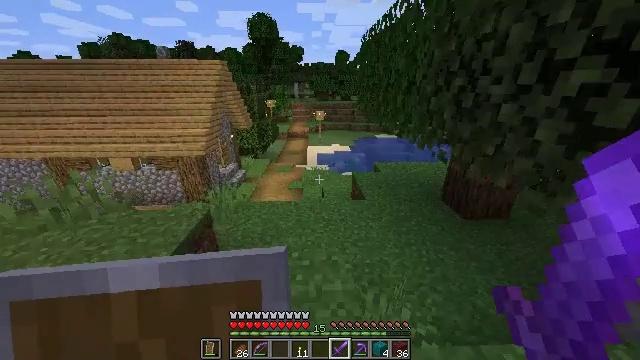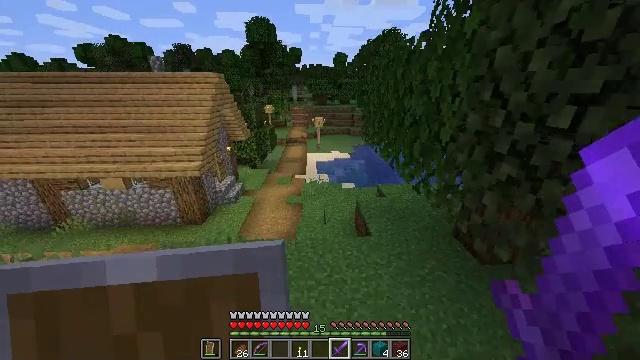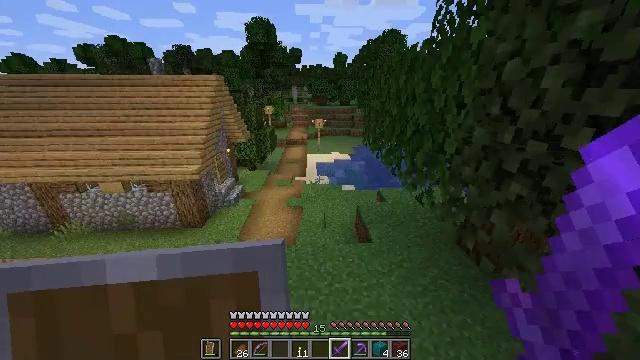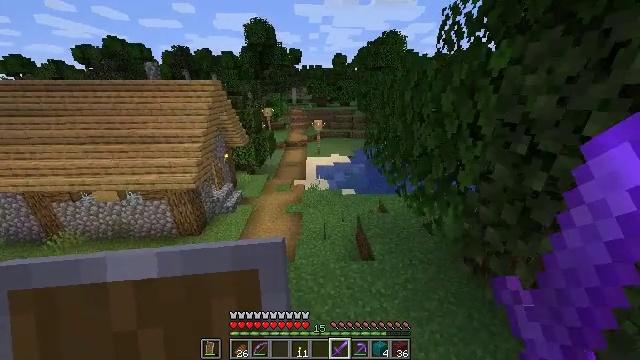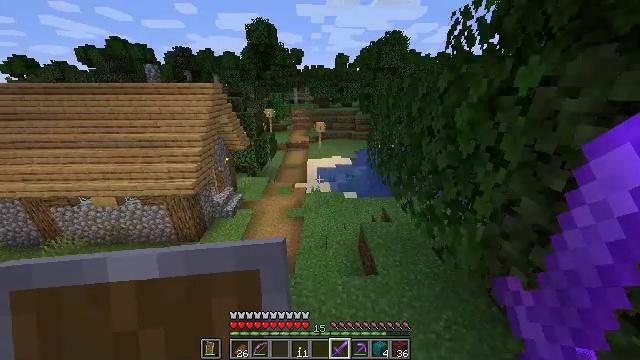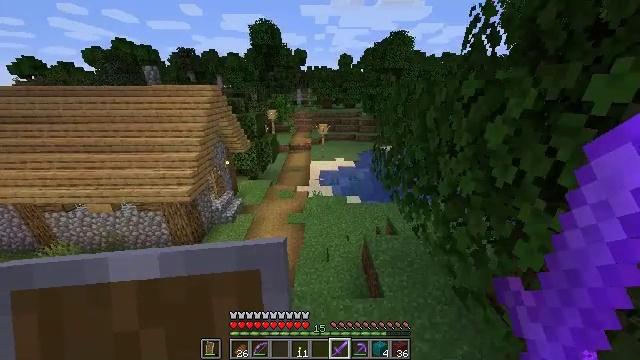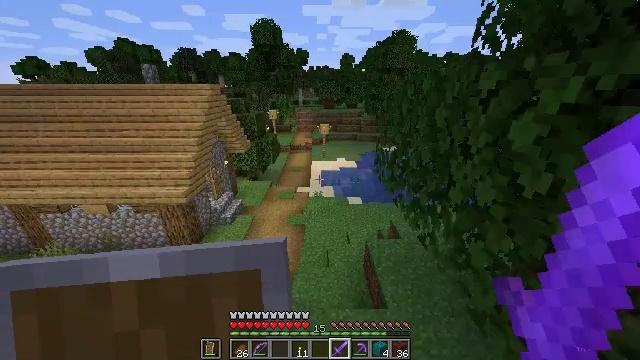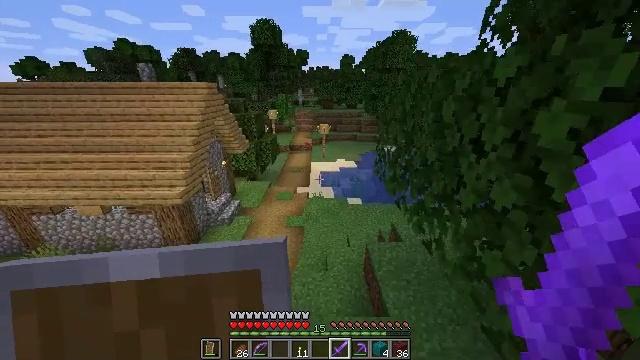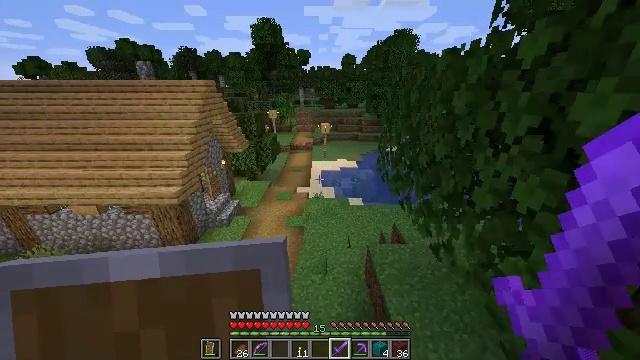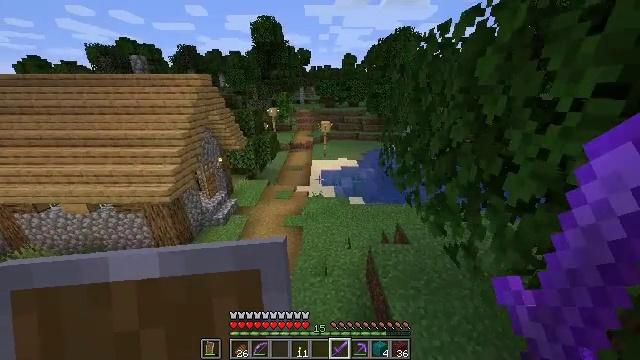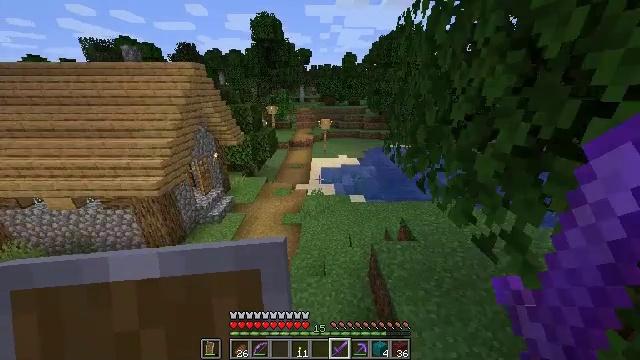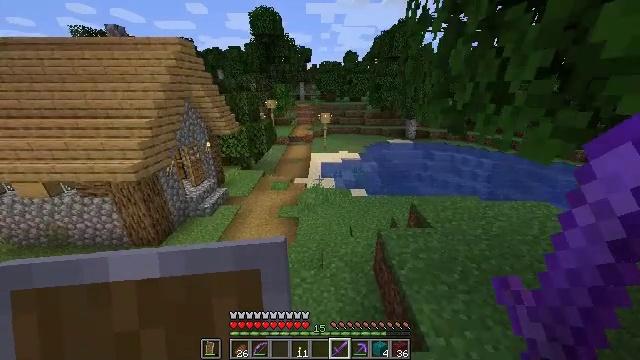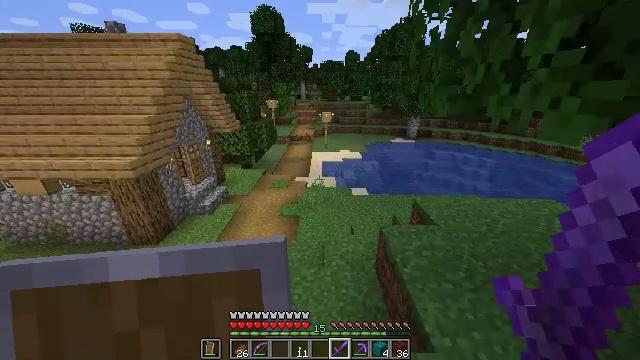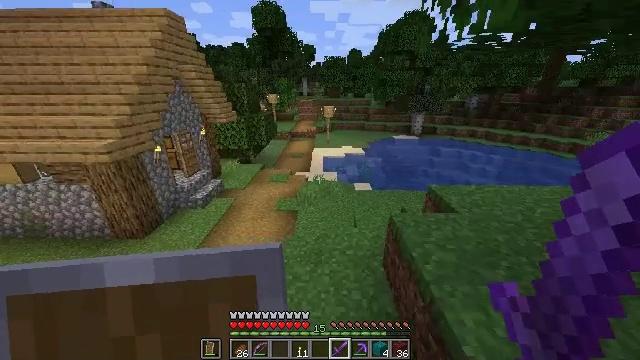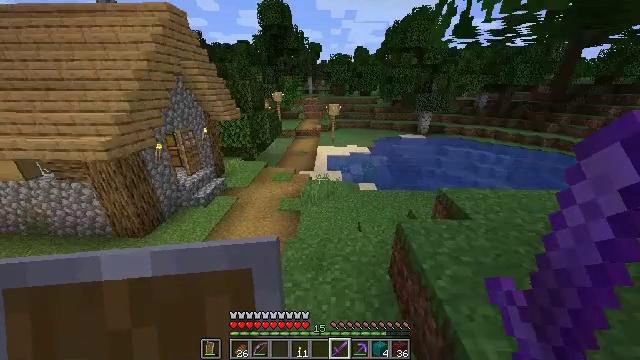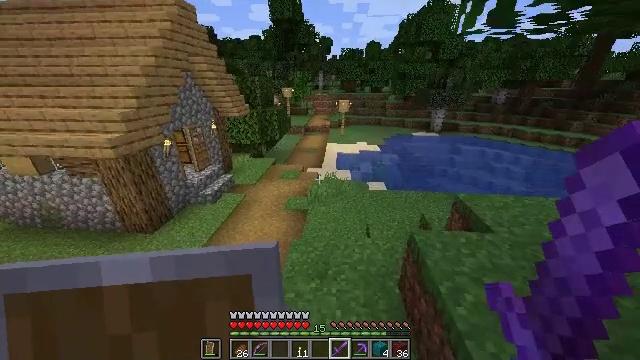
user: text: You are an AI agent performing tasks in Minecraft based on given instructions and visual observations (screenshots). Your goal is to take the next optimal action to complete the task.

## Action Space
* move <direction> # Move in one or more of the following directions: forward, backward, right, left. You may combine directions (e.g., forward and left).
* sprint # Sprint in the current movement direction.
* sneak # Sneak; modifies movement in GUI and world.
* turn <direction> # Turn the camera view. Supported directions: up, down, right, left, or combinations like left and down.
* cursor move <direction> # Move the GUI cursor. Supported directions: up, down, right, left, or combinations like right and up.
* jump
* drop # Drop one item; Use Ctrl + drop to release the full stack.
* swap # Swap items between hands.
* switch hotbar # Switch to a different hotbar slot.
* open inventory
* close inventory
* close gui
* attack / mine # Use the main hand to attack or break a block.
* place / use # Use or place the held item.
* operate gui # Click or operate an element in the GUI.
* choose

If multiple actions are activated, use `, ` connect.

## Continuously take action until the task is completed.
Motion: motion action
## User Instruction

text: Craft the ender eye using an ender pearl and blaze powder.
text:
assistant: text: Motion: move forward and move right, jump
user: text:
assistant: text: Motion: move forward and move right, jump
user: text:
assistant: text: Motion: move forward and move right, jump
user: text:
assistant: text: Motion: move forward and move right, jump
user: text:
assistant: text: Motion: move forward and move right
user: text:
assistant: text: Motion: move forward and move right
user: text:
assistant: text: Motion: move forward
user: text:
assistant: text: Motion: move forward
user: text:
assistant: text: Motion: move forward
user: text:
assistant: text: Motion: move forward
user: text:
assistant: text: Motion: move forward
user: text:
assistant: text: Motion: move forward
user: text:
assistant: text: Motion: move forward
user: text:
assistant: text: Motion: move forward, turn left
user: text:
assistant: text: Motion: move forward, turn left
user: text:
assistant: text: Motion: move forward, turn left
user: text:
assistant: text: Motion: move forward, turn left
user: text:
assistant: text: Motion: move forward, turn left
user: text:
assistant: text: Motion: move forward, turn left
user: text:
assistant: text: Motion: move forward, turn left
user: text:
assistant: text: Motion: move forward, turn left
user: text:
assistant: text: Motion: move forward, turn left
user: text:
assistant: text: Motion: move forward, turn left
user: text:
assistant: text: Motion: move forward, turn left
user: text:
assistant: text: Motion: move forward
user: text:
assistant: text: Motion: move forward
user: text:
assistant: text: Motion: move forward
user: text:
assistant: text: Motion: move forward, turn left
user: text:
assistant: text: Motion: move forward, turn left
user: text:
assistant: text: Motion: move forward